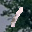
Label: 1